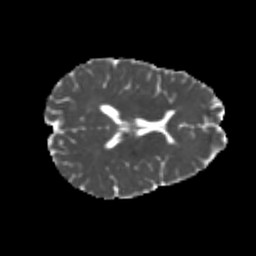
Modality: MD
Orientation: axial
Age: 24
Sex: female
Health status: healthy
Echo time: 0.074 s